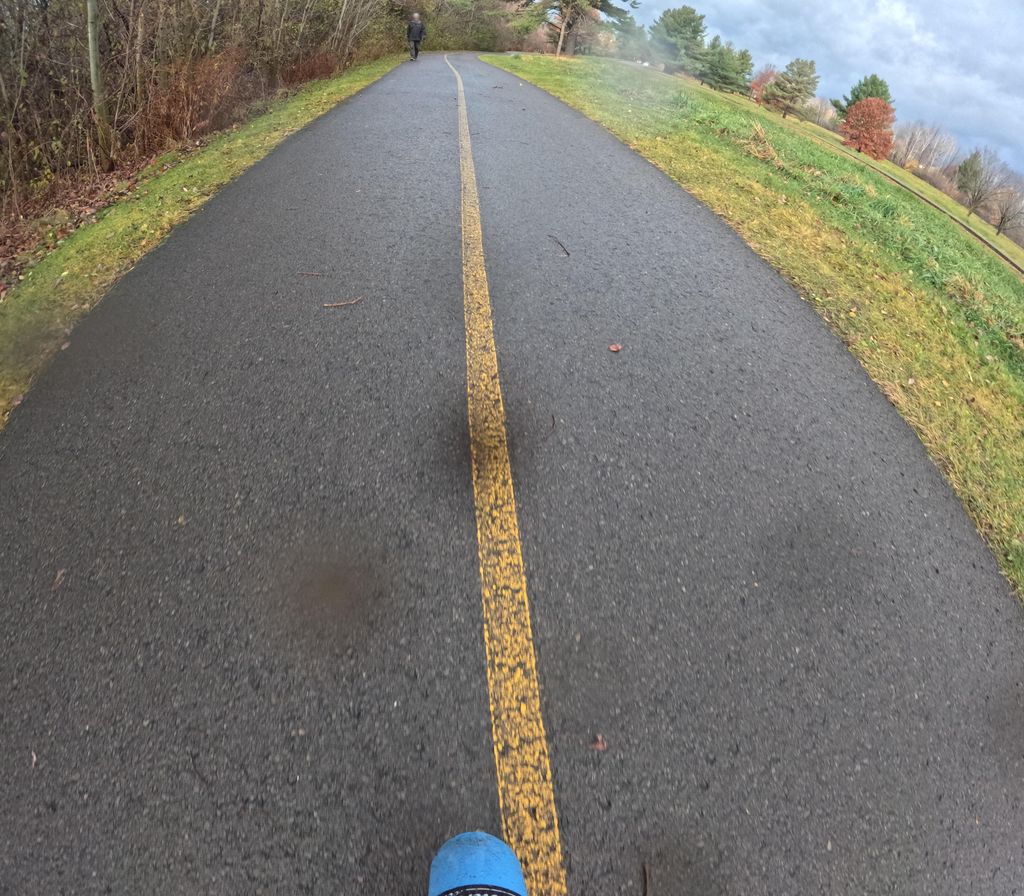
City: ottawa-gatineau